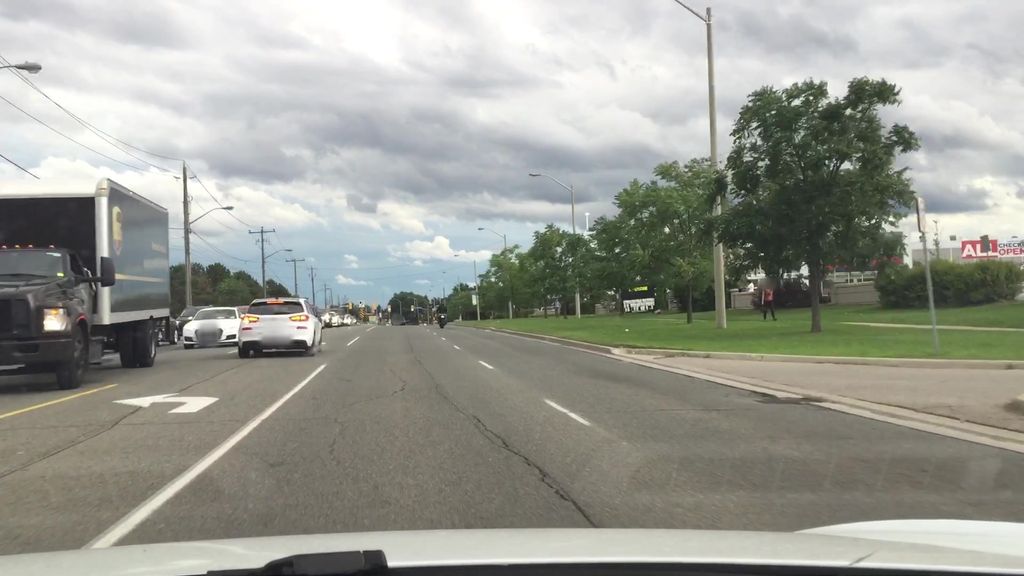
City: toronto